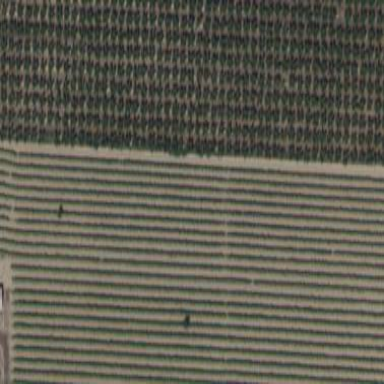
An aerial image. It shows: Orchard.